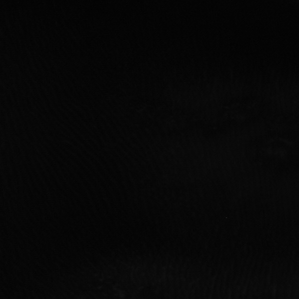
Label: frost